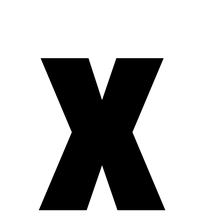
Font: Roboto_Condensed_Black